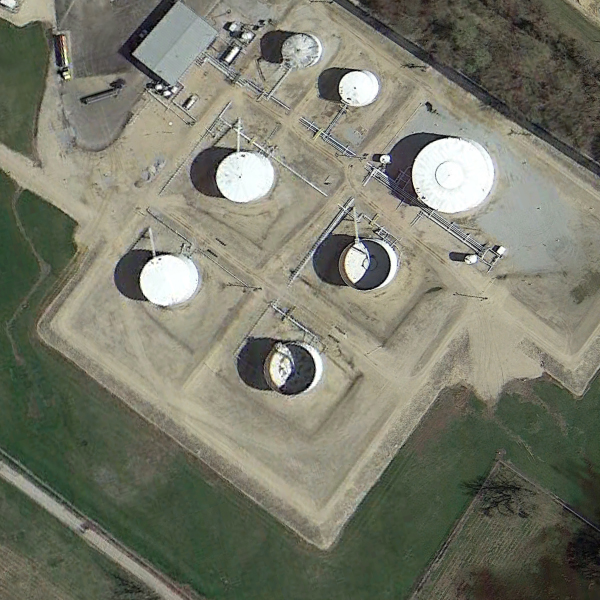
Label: StorageTanks